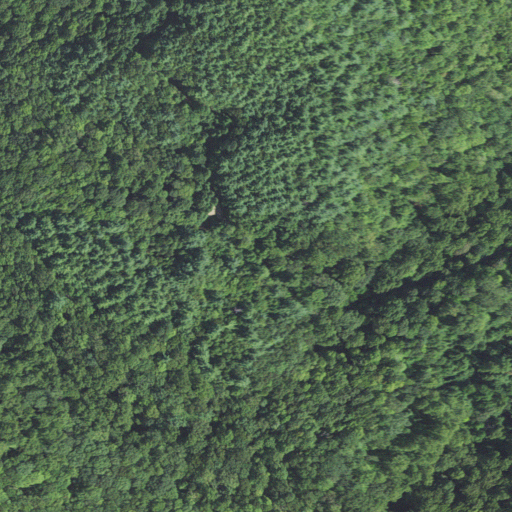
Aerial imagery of gap in North Carolina named Atoah Gap containing mixed forest, deciduous forest, open development, and evergreen forest